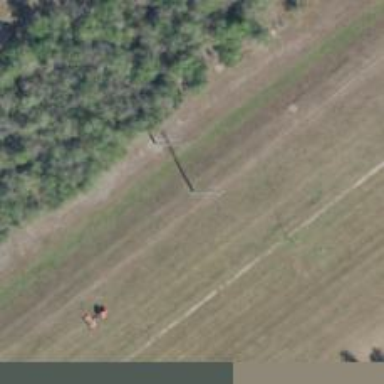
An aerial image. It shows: Power pole.